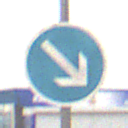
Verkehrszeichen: VorgeschriebeneVorbeifahrtRechts
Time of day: MorningAfternoon
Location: Outdoor (Suburban)
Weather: Overcast
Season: NotSpecified
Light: Natural